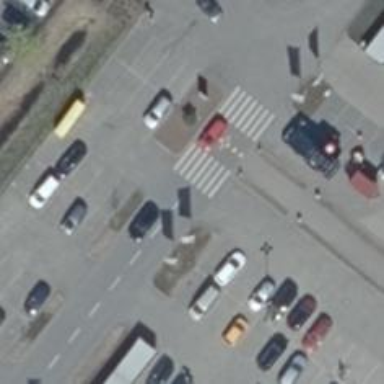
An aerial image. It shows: Parking aisle designated as service road.